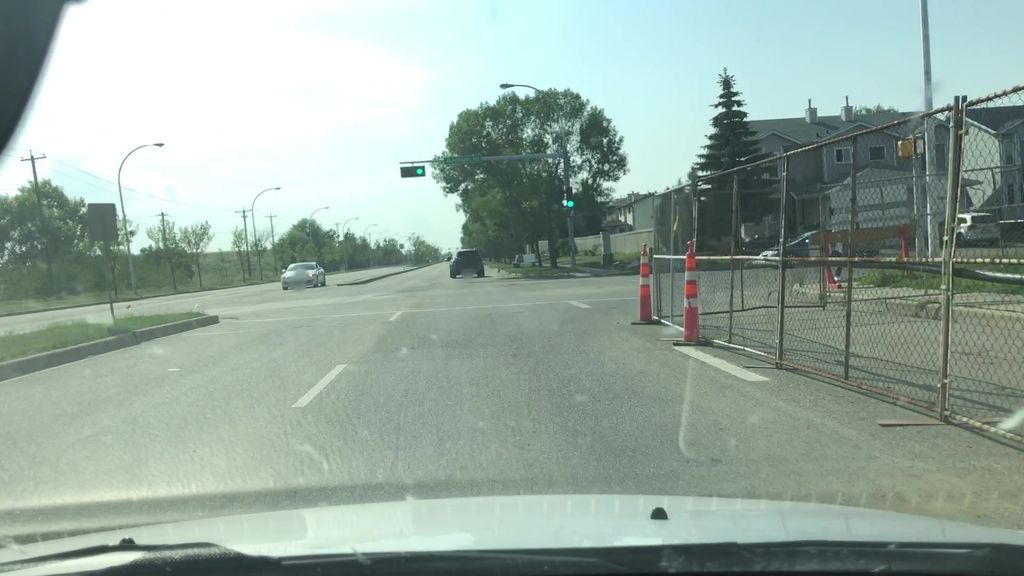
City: edmonton